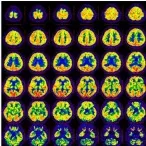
Imaging and clinical course of Case 2. (D) PET-CT showed hypometabolism in the left parietal lobe, frontal lobe, temporal lobe, left caudate nucleus, left hippocampus, and right cerebellum.
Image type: radiology (spect)